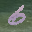
Label: 6